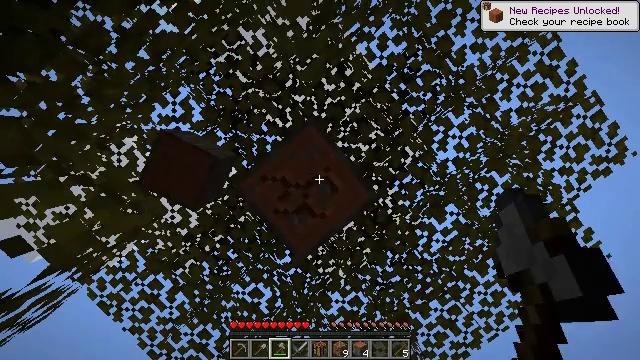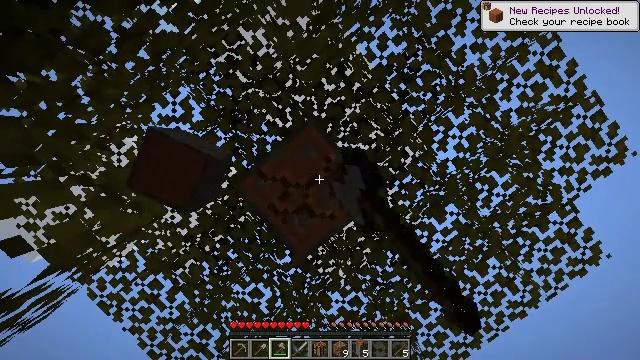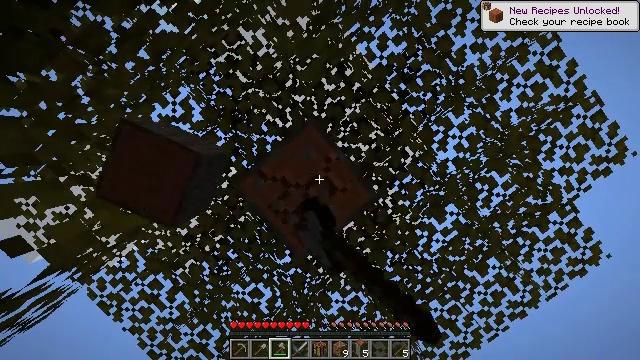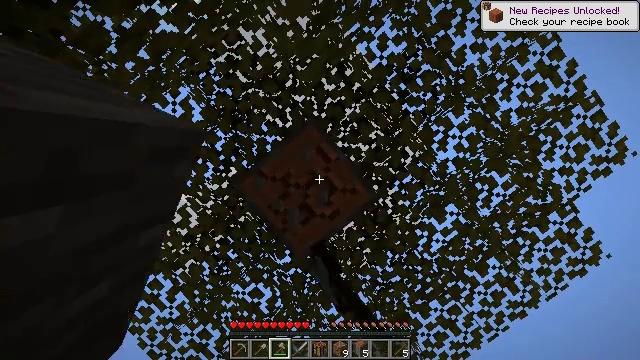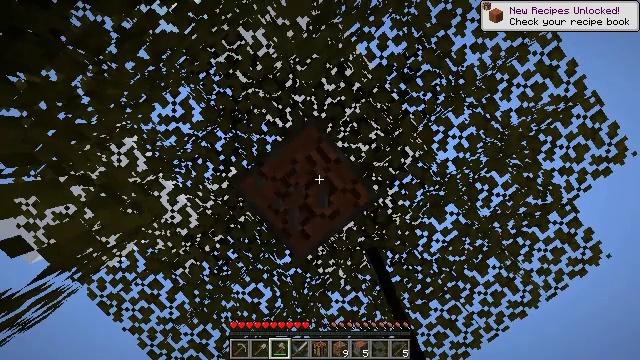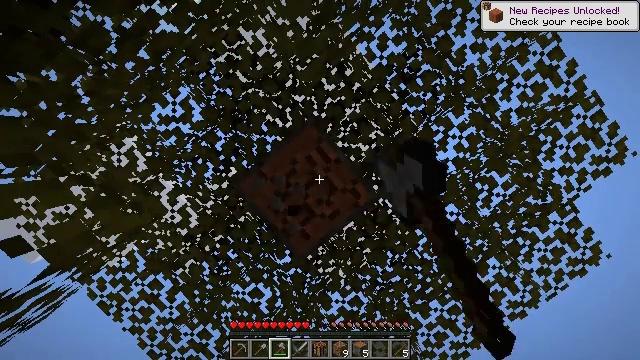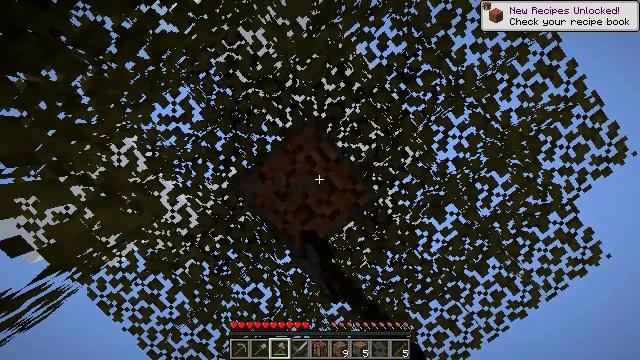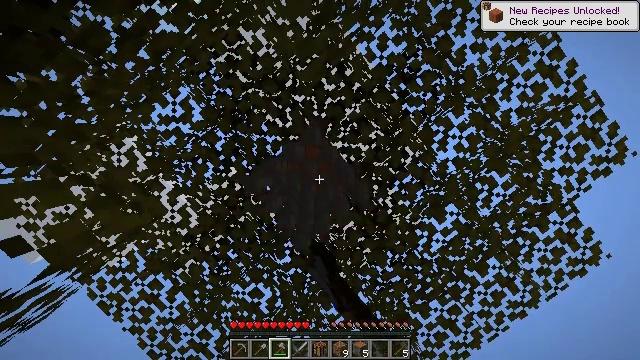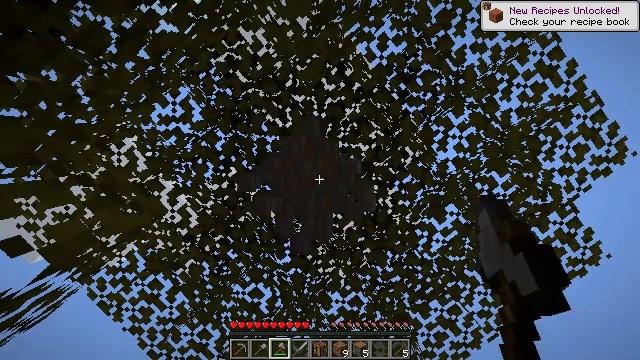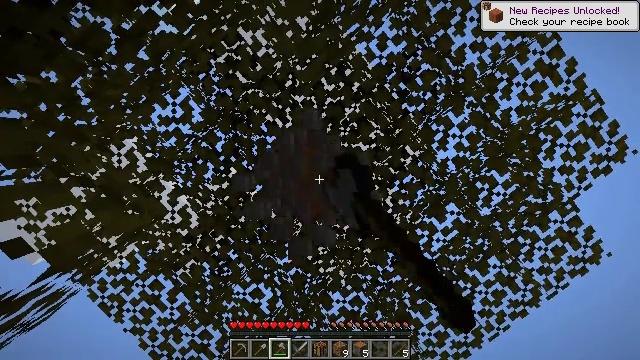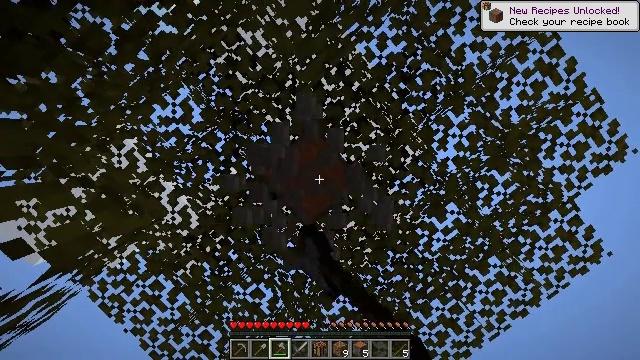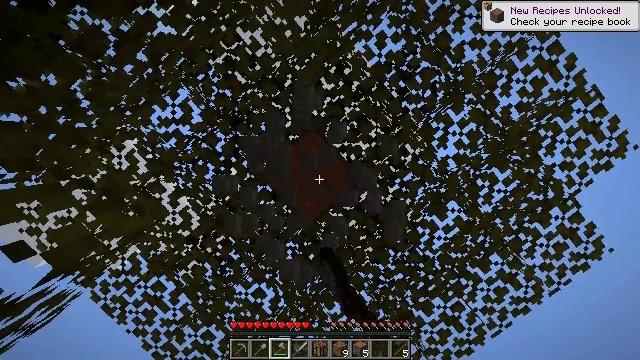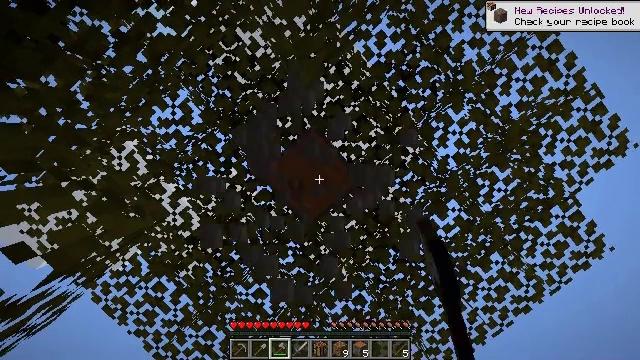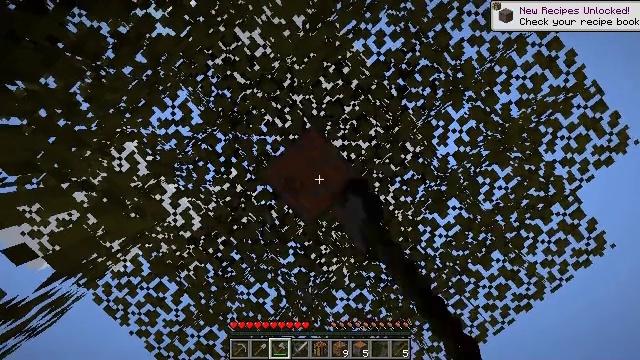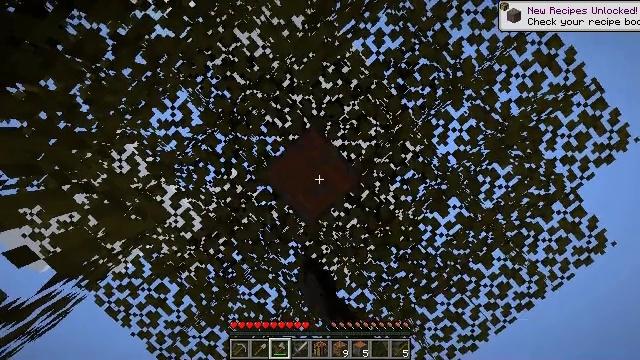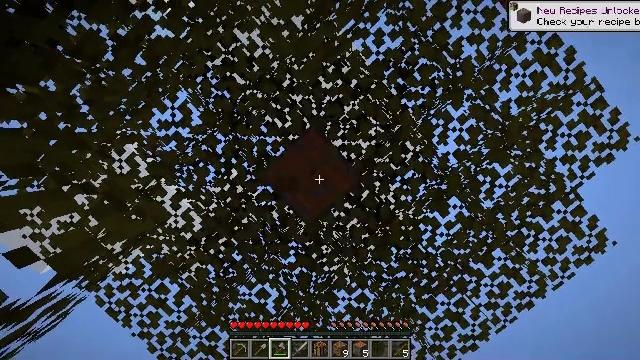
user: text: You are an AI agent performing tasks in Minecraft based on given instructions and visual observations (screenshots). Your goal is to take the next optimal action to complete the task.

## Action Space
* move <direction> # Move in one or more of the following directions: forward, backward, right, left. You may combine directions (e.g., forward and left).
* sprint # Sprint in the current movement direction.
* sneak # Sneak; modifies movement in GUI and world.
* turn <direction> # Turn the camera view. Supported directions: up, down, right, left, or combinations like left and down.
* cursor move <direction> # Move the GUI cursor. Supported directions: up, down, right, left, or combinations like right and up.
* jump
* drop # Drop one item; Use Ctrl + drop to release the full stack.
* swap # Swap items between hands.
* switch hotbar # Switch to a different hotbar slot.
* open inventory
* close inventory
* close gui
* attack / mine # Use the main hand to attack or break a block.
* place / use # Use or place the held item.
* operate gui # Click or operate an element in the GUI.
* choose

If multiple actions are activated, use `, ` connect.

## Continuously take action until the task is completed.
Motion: motion action
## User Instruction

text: Gather the acacia log for building.
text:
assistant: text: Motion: attack / mine
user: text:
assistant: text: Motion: attack / mine
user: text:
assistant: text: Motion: attack / mine
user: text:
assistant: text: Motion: attack / mine
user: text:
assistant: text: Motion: attack / mine
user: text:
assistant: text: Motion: attack / mine
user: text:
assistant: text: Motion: attack / mine
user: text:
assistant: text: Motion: attack / mine
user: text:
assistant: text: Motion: attack / mine
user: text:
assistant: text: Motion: attack / mine
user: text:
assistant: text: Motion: attack / mine
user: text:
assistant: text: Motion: attack / mine
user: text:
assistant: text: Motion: attack / mine
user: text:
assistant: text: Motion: attack / mine
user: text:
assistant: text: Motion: attack / mine
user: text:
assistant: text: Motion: attack / mine
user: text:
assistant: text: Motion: attack / mine
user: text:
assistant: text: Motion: attack / mine
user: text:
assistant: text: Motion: attack / mine
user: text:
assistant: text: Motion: attack / mine
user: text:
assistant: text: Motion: attack / mine
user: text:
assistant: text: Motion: attack / mine
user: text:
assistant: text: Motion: attack / mine
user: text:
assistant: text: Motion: attack / mine
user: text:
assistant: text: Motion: attack / mine
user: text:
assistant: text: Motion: attack / mine
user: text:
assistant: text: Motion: attack / mine
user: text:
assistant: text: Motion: attack / mine
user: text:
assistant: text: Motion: attack / mine
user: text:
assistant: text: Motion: attack / mine